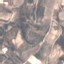
Land use / land cover: PermanentCrop